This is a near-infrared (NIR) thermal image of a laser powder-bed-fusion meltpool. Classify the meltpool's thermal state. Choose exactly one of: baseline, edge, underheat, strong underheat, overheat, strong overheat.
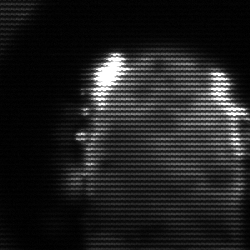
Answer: baseline